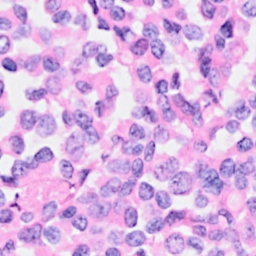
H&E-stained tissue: Breast